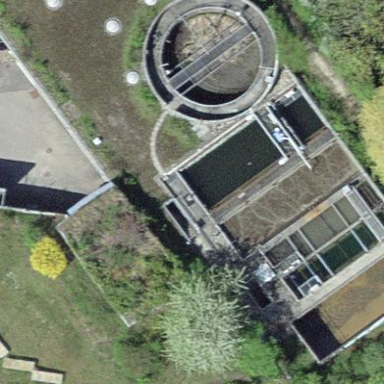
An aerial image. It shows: Industrial building housing wastewater plant.